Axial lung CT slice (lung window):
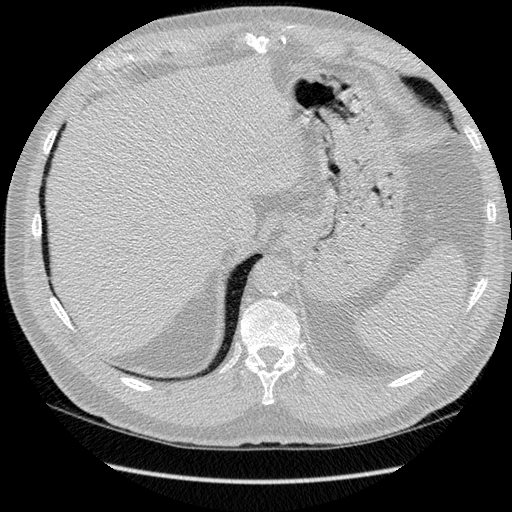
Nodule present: no